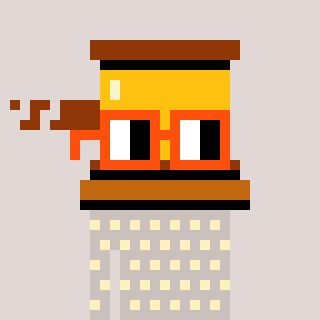
a pixel art character with square orange glasses, a gavel-shaped head and a foggrey-colored body on a warm background